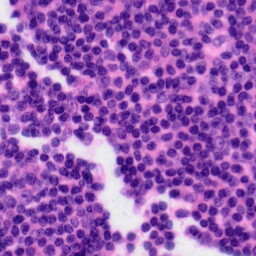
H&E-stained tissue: Tonsil